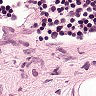
Metastatic tissue present: no